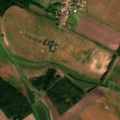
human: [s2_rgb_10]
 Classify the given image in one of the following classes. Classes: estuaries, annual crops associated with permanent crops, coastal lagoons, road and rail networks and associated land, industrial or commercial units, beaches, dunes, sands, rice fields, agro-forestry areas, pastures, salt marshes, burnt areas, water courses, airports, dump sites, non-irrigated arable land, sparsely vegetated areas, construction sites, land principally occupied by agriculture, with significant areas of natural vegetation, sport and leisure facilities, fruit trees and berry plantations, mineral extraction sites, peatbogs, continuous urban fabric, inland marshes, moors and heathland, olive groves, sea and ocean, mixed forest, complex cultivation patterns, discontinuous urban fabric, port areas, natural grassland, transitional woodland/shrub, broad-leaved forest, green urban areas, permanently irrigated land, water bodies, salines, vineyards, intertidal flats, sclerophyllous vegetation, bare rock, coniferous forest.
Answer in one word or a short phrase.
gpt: discontinuous urban fabric, non-irrigated arable land, land principally occupied by agriculture, with significant areas of natural vegetation, broad-leaved forest